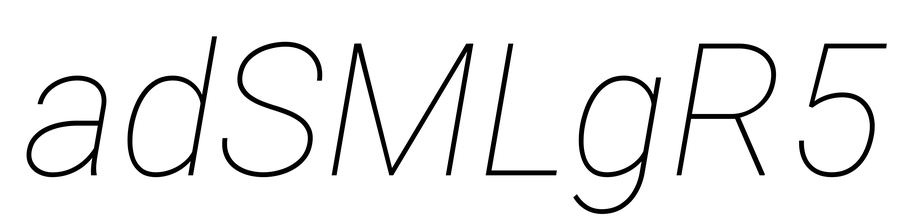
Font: Roboto-Italic_Thin_Italic